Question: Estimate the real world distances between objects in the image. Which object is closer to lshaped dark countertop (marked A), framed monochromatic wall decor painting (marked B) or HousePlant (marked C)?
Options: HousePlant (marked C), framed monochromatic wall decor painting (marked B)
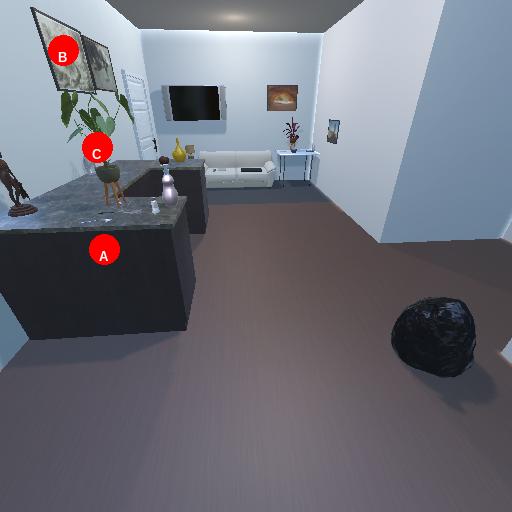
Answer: HousePlant (marked C)